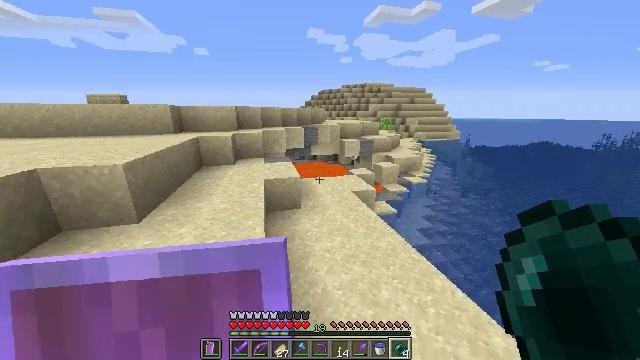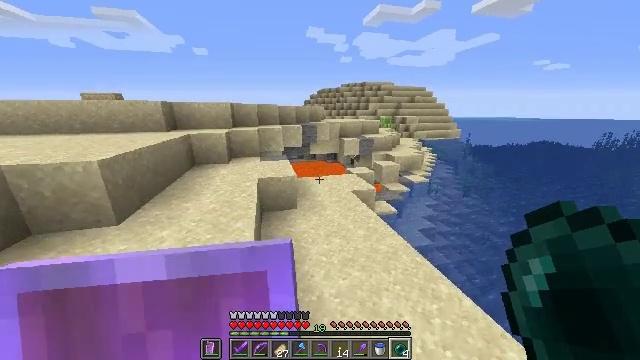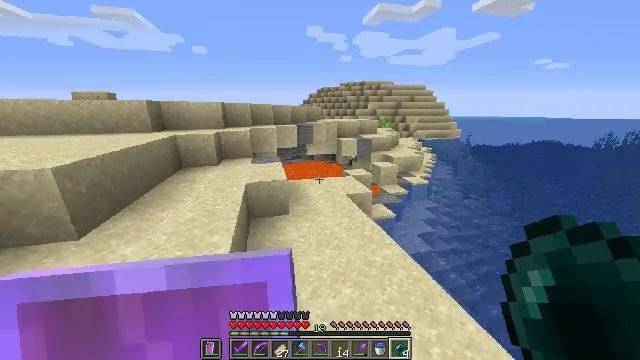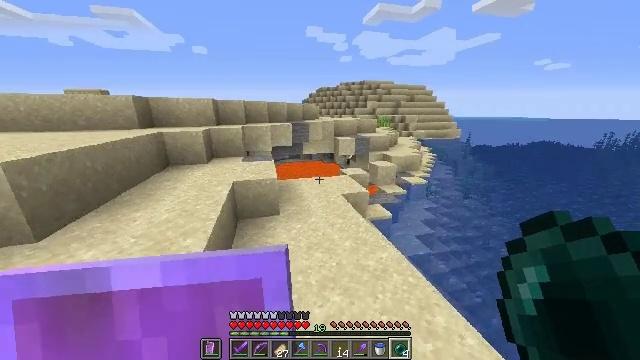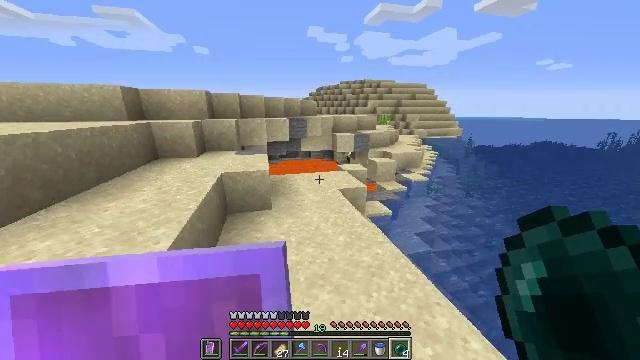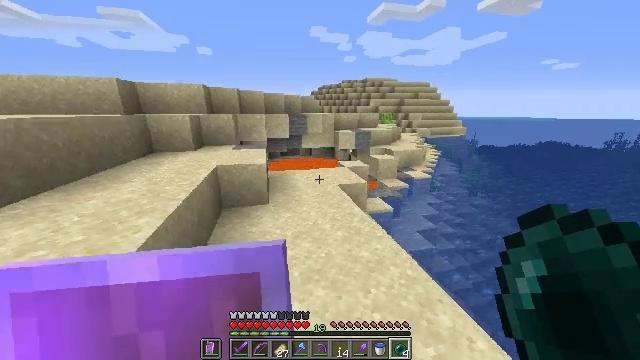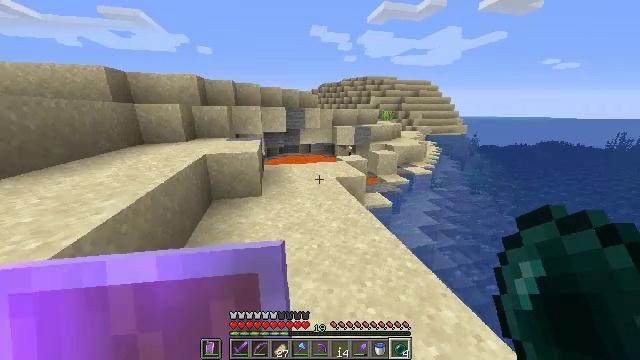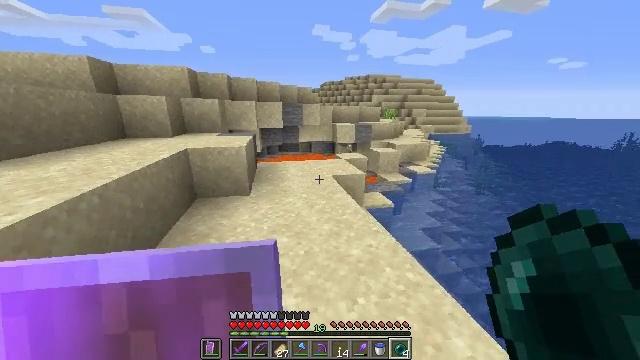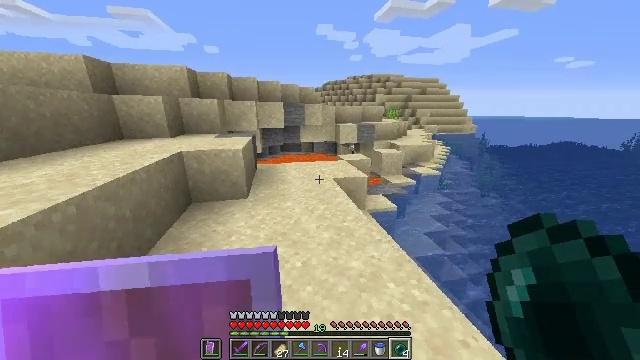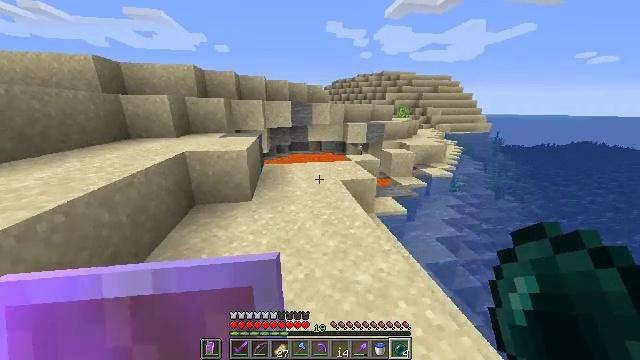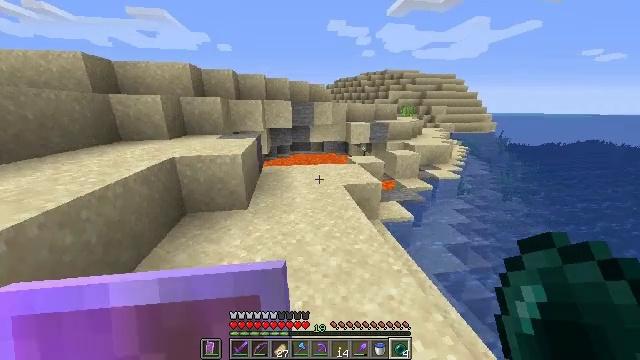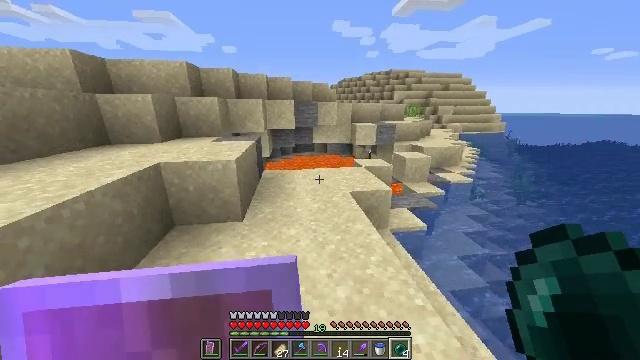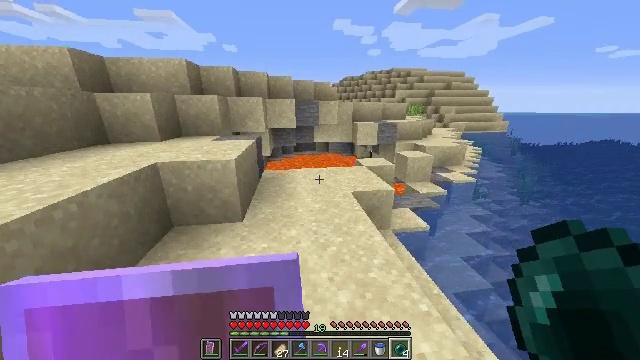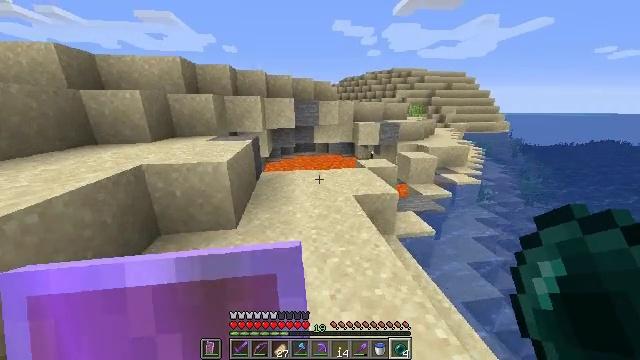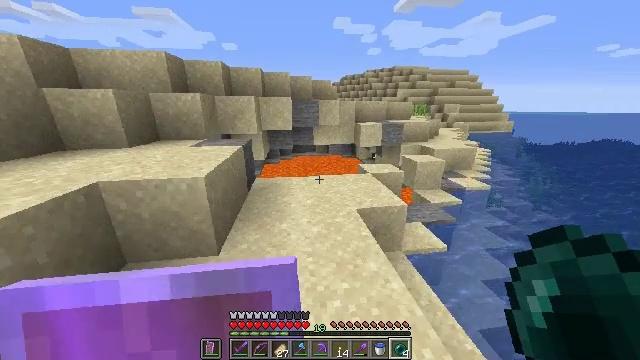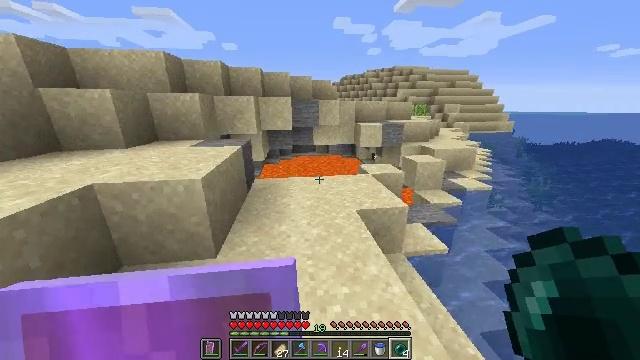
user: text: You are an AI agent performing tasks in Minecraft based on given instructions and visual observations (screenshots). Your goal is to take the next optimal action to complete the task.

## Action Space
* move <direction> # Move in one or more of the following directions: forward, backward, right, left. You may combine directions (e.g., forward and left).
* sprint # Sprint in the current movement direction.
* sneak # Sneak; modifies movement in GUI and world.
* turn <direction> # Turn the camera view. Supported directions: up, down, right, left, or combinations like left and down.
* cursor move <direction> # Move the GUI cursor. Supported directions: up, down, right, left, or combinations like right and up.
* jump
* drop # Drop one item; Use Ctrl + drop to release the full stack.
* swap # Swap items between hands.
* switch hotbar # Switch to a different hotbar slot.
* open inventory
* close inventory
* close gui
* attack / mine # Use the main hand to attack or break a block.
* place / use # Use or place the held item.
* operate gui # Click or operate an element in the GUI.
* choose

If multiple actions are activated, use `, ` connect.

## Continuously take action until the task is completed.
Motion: motion action
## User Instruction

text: Drop an ender pearl.
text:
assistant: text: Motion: move forward and move right, sprint
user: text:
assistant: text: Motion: move forward and move right, sprint
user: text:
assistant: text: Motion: move forward and move right, sprint
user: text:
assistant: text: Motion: move forward and move right, sprint
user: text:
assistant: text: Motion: move forward, sprint
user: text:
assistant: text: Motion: move forward, sprint
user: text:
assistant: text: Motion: move forward, sprint
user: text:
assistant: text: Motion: move forward, sprint
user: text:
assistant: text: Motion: move forward, sprint, turn left
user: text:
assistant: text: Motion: move forward, sprint
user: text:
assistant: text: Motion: move forward, sprint, turn left
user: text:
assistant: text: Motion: move forward, sprint
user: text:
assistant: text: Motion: move forward, sprint
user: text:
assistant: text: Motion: move forward, sprint
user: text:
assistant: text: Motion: move forward, sprint
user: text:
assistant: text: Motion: move forward, sprint
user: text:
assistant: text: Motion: move forward, sprint, turn left
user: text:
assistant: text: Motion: move forward, sprint, turn left
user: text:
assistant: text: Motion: move forward, sprint
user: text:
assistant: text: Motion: move forward, sprint
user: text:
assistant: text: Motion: move forward, sprint
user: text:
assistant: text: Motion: move forward, sprint
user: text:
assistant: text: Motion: move forward, sprint
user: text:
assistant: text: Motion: move forward, sprint
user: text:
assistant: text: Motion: move forward, sprint
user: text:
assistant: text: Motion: move forward, sprint
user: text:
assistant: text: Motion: move forward, sprint
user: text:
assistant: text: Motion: move forward, sprint
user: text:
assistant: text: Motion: move forward, sprint, turn down
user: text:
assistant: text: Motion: turn down